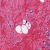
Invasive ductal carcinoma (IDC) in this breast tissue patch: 0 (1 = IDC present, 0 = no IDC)